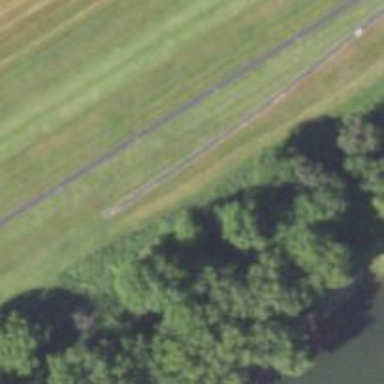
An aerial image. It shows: Asphalt path with excellent trail visibility.